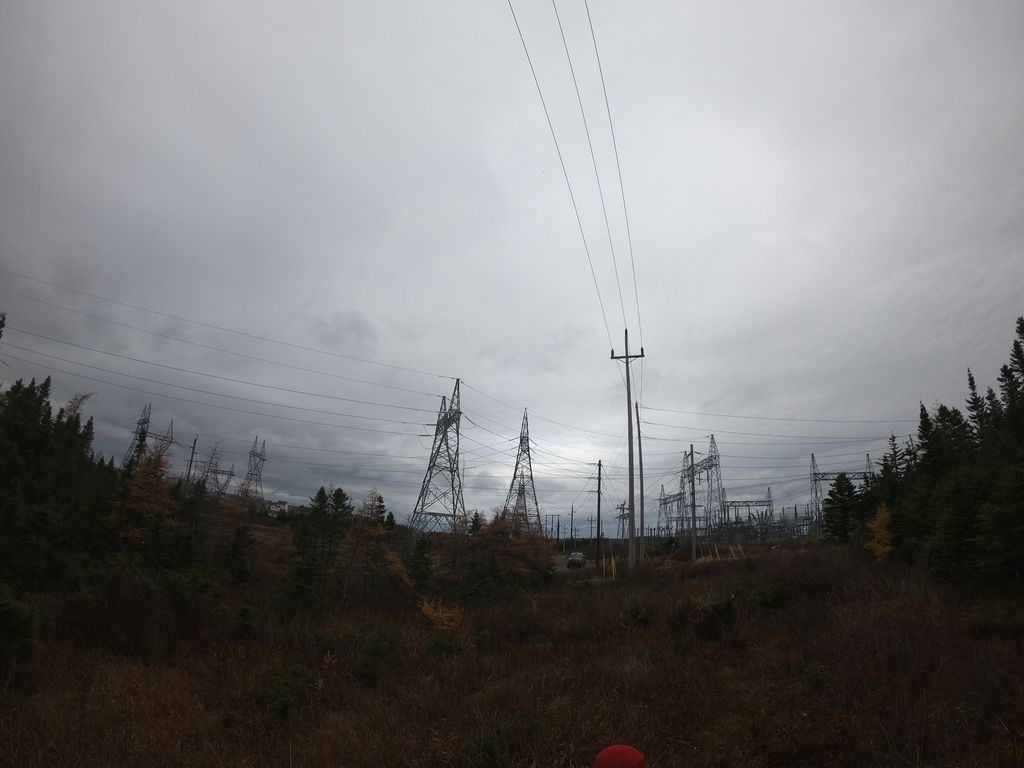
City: st_johns